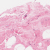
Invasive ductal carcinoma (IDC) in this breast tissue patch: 0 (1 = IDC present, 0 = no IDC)